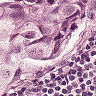
Metastatic tissue present: yes